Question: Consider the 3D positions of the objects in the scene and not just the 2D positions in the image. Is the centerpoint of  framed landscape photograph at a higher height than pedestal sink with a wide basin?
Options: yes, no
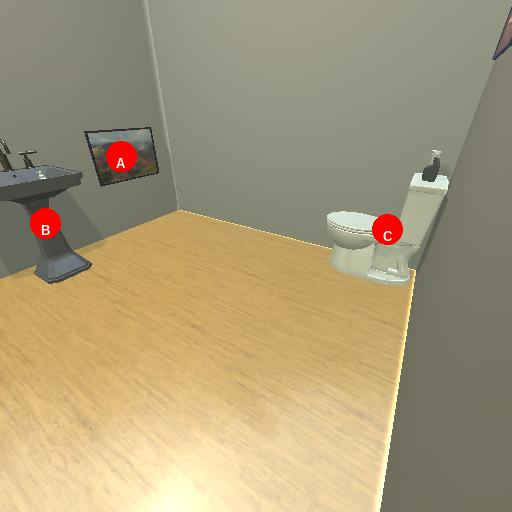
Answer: yes